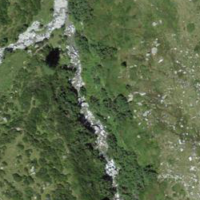
EUNIS habitat code: 26
Species observed at this site:
Rhododendron ferrugineum